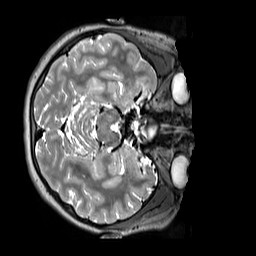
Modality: T2w
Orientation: axial
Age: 11
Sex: female
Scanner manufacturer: siemens
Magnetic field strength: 3 T
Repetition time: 3.2 s
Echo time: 0.408 s